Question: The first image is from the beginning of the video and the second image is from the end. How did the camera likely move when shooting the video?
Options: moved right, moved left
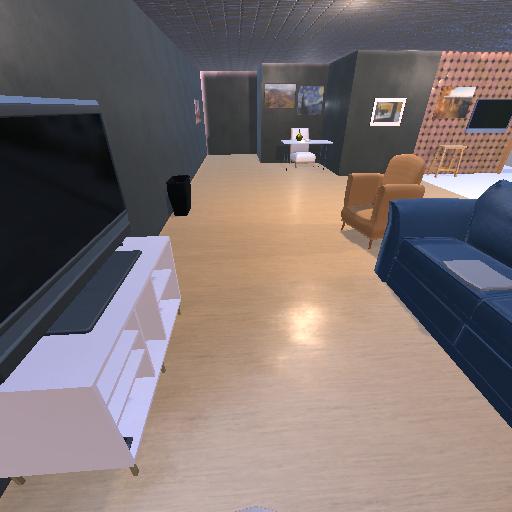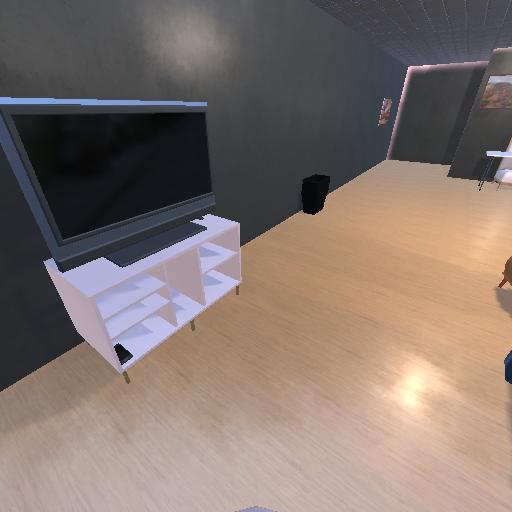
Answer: moved right